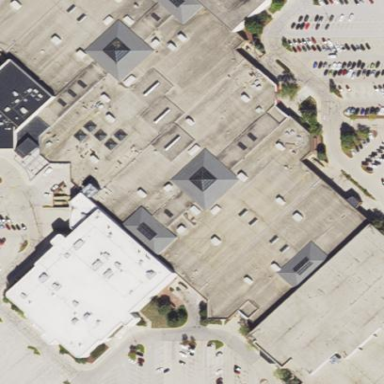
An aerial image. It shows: Retail building that is part of mall.